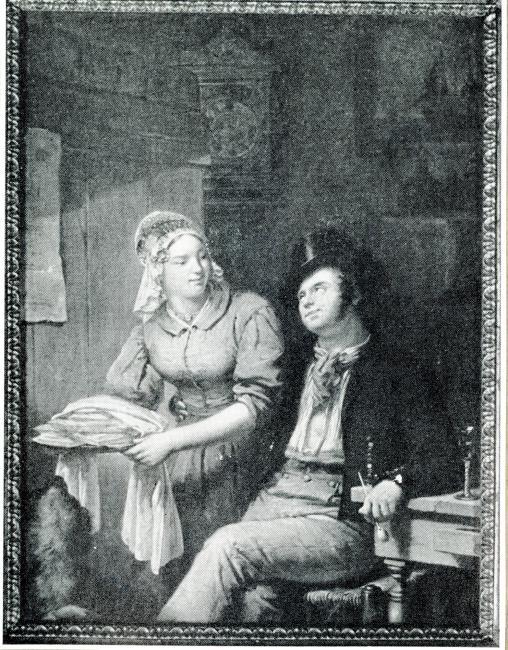
Title: Sailor with a waffle girl
Artist: Hendrik Breukelaar
Earliest date: 1835
Latest date: 1835
Genre: painting
Iconography: Tobacco
Keywords: genre, interior view, girl, able saiman, sitting, pipe, chair, table, clock (timepiece), drinking glass, pastry, plate (general, dish), door, painting (depicted)